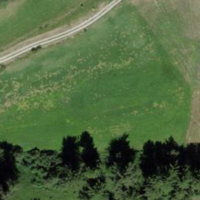
EUNIS habitat code: 26
Species observed at this site:
Lycaena phlaeas